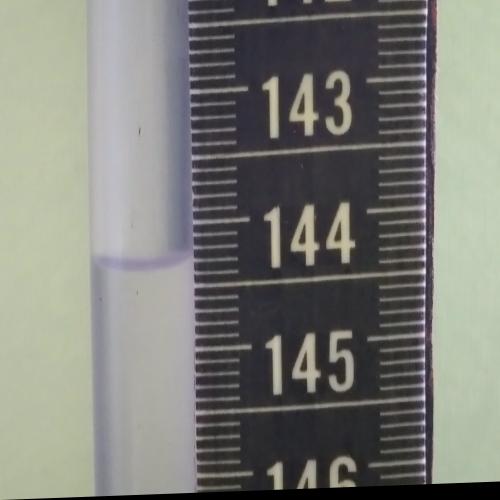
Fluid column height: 144.3 cm